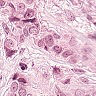
Metastatic tissue present: yes